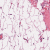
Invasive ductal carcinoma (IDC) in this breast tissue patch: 0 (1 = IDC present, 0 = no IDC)